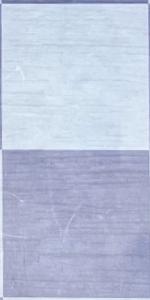
Label: Empty